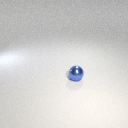
small blue metal sphere